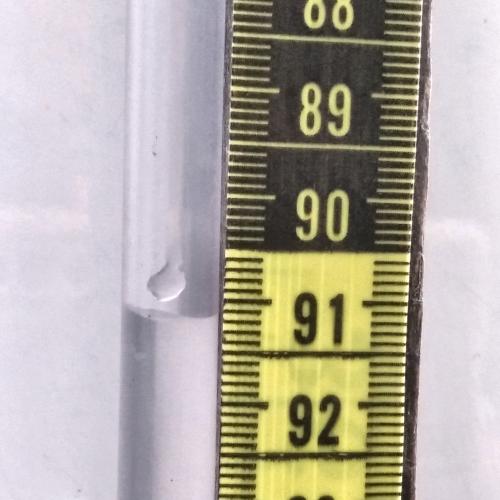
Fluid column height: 91.2 cm